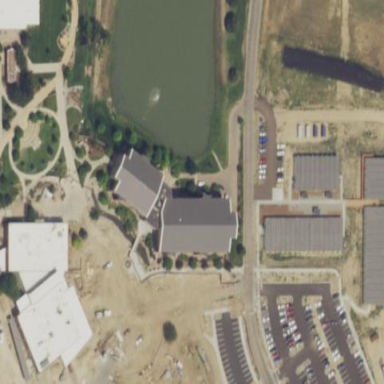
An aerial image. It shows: College building.